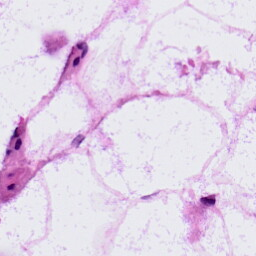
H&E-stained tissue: LymphNode